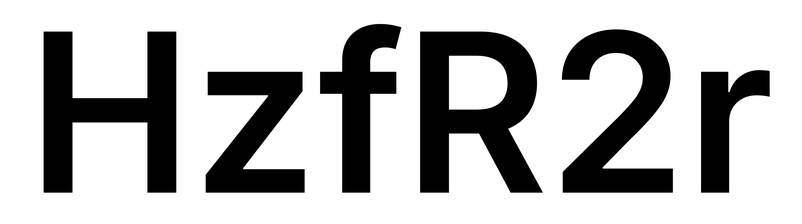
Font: Inter_SemiBold